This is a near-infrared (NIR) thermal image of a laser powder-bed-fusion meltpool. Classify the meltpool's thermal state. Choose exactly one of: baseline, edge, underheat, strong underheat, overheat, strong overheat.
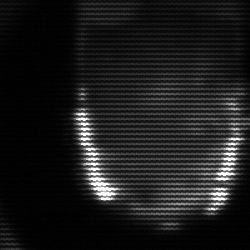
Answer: baseline